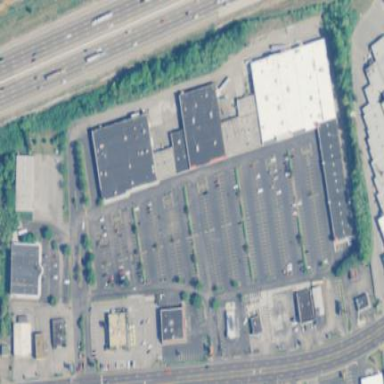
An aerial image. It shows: Retail area.